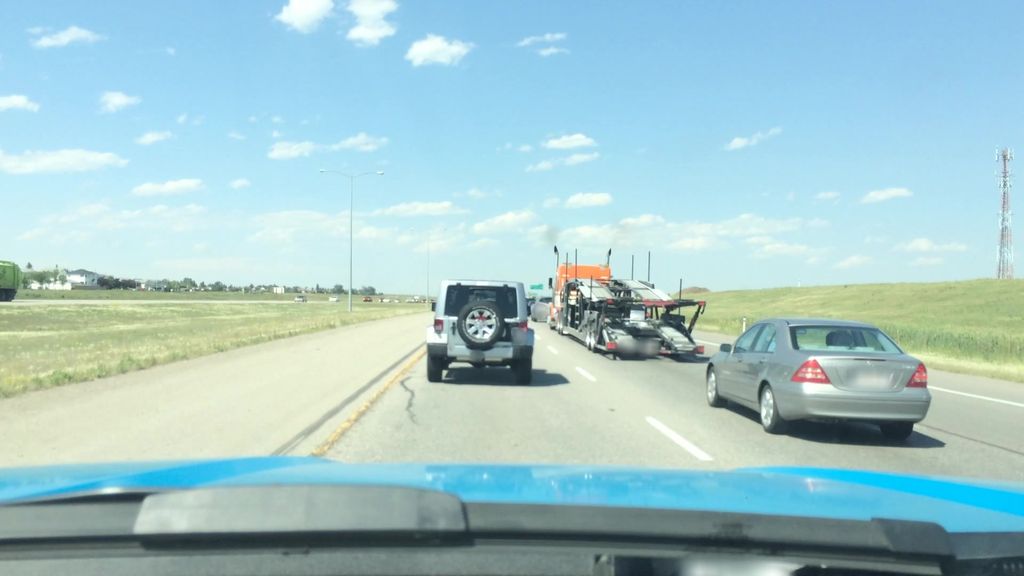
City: calgary